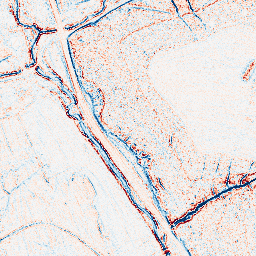
Category: edge_preserving
Decomposition family: bilateral
Decomposition parameters: d: 5
sigma_color: 100
sigma_space: 100
Upsampling method: sinc_hamming
Upsampling parameters: scale: 2
kernel_size: 8
Upsampling scale: 2